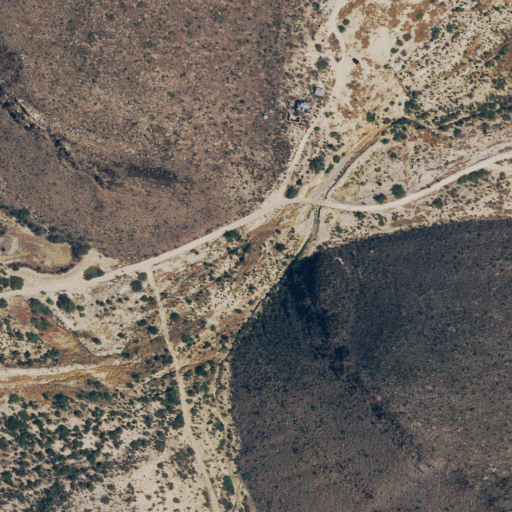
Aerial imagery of gap in Texas named Black Gap containing only shrub